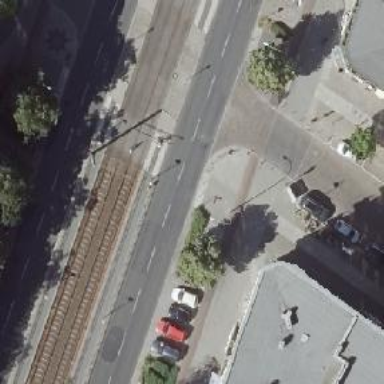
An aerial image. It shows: Uncontrolled tram railway crossing.